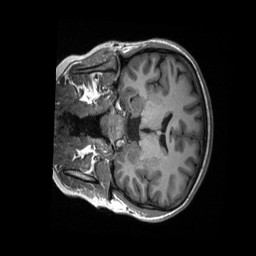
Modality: T1w
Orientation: coronal
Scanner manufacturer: siemens
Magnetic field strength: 3 T
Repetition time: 2.3 s
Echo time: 0.00232 s